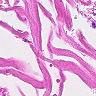
Metastatic tissue present: no